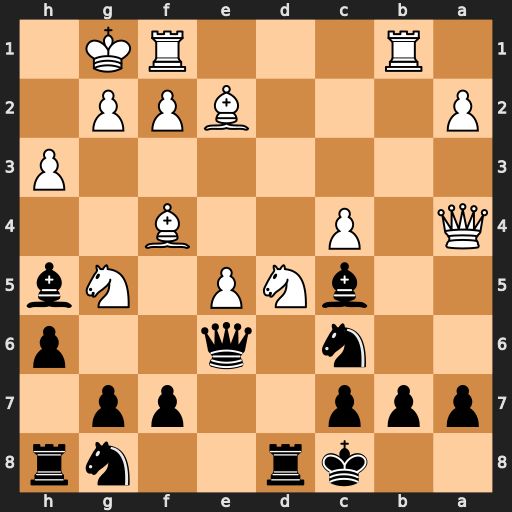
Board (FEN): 2kr2nr/ppp2pp1/2n1q2p/2bNP1Nb/Q1P2B2/7P/P3BPP1/1R3RK1
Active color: b
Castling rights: -
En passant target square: -
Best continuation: hxg5 Bxh5 Rxh5